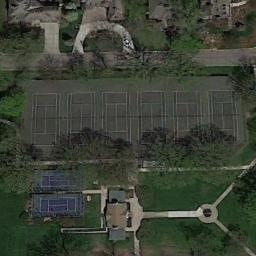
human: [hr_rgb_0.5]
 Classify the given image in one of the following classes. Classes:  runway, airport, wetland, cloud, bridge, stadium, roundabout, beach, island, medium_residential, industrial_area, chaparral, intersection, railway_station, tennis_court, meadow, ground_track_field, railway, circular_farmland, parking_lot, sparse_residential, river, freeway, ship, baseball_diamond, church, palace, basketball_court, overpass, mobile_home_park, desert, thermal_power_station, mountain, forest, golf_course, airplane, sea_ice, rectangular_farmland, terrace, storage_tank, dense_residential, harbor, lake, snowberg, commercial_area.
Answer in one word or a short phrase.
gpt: tennis_court